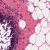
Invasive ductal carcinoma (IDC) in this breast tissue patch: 0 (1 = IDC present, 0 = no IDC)